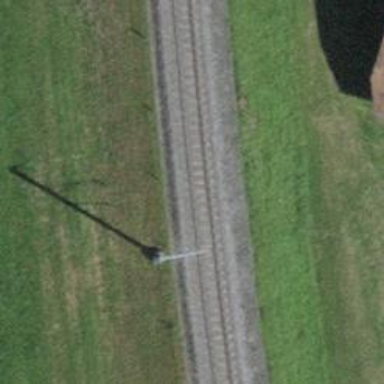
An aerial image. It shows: Narrow-gauge railway track with one electrified contact line.